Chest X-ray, PA view. Patient: 54 years old, sex M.
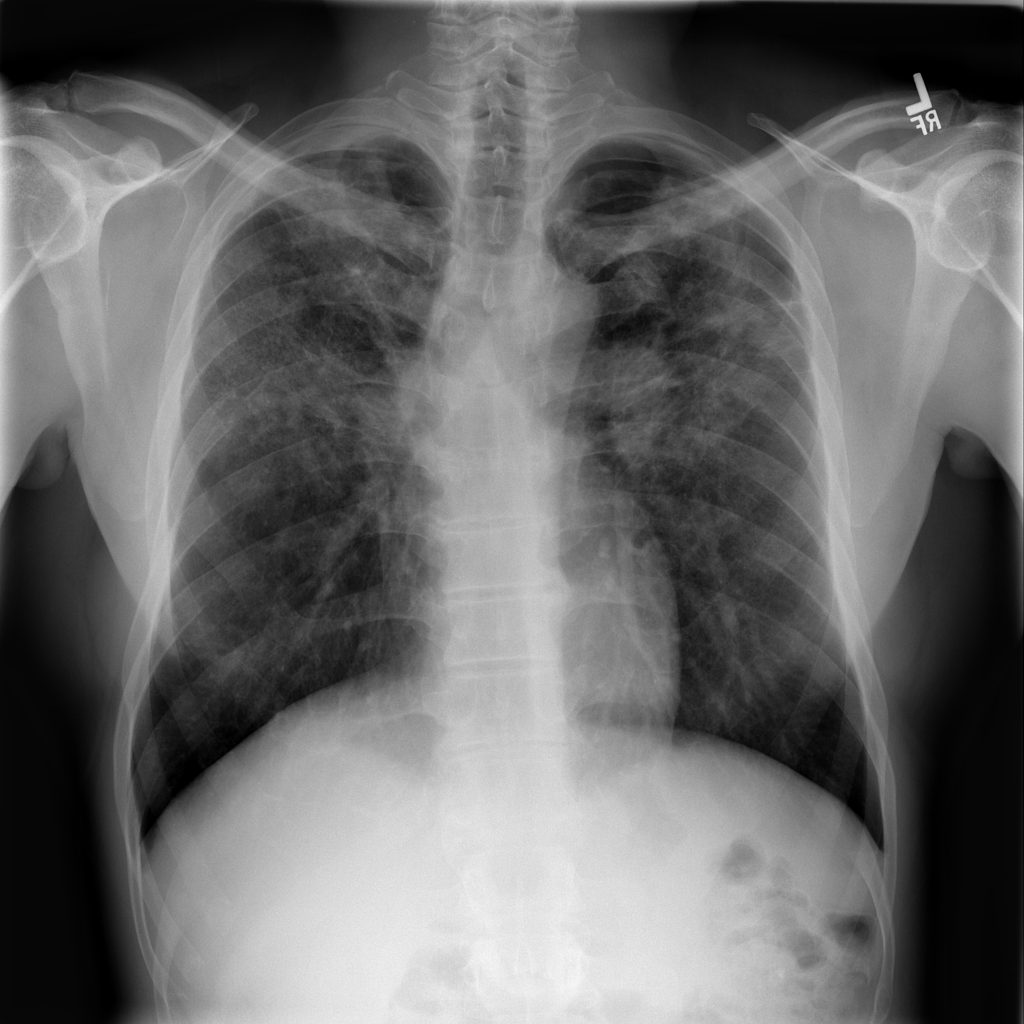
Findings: Infiltration